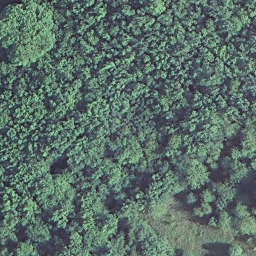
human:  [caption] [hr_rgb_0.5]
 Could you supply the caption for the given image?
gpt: Lots of emerald green plants in the dense forest .

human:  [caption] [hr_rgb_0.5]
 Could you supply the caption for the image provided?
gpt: Lots of emerald green plants constitute a dense forest .

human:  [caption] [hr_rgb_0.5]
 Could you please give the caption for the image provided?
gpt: There are lots of emerald green plants in the forest .

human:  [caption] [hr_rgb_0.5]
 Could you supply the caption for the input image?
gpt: This is a dense forest with emerald green plants .

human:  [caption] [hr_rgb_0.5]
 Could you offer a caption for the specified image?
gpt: It is a dense forest .